Question: For my team at work, I'm trying to set up a semi- JavaScript script and dependency management system with the help of Gulp and Browserify.
I'm not even sure if what I'm trying to achieve is possible with the currently available set of tools (and my limited JavaScript knowledge). I believe what I'm trying to achieve is a pretty common scenario, but I haven't been able to find the information I've been looking for.
Consider the following diagram:

The lines indicate depedencies. For shared modules, such as and , I don't want the scripts to be duplicated by being included in each of their respective bundles.
I know that using Browserify I can manually ignore or exclude modules, which is fine when the project is young - but as the project grows managing which dependencies need to be included where is going to become very cumbersome.
A <URL>.
In my diagram, I can see that I have three Browserify , but my lack of Gulp/Node/Browserify experience means I'm struggling to wrap my head around how I can try to achieve what I want to.
I'm happy to do the work to try and piece it together, as I already have been trying - however project managers are breathing down my neck so I'm having to hack together a temporary "solution" until I can implement something a little more automated and robust.
Thanks in advance.
It seems from <URL>; however again due to my lack of Node/Browserify/Gulp experience I am struggling to pull all the pieces together.
- <URL>
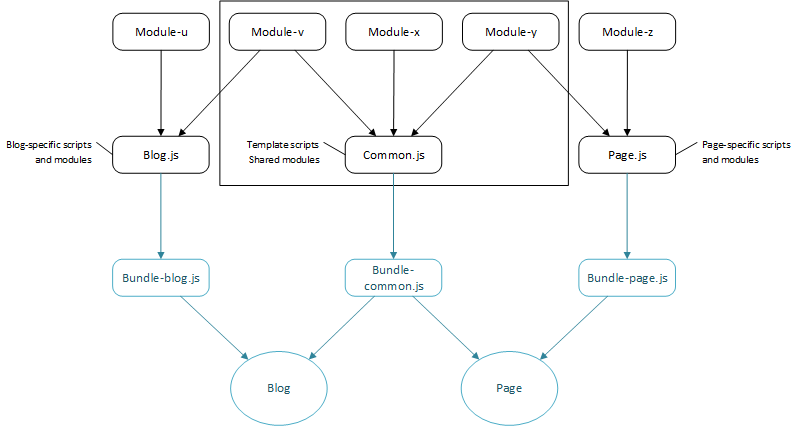
Answer: Code example:
'''
var gulp = require('gulp'),
source = require('vinyl-source-stream'),
browserify = require('browserify'),
factor = require('factor-bundle');
gulp.task('browserify', function(){
return browserify({
entries: ['blog.js', 'page.js']
})
.plugin(factor, {
// File output order must match entry order
o: ['bundle/blog.js', 'bundle/page.js']
})
.bundle({
debug: true
})
.pipe(source('common.js'))
.pipe(gulp.dest('bundle/'));
});
'''
The key difference between this output and the diagram, is that the 'common.js' file is automatically generated based on common depenedencies between 'blog.js' and 'page.js'. This is described in the <URL>.
- I found that Node would throw an error if the output files didn't already exist. I'm unsure why as I would have assumed that factor-bundle would simply write a stream to the outputting file regardless of whether it was there or not. As a workaround, after 'cleaning' the output directory, I simply created 'placeholder' files to keep it happy.- I haven't figured out how to access the <URL> would likely need to be done somewhere else in the pipeline, possibly with another browserify plugin, or even after the fact.